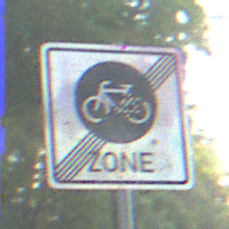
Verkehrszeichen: EndeFahrradzone
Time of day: MorningAfternoon
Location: Outdoor (Suburban)
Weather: Clear
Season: NotSpecified
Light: Natural